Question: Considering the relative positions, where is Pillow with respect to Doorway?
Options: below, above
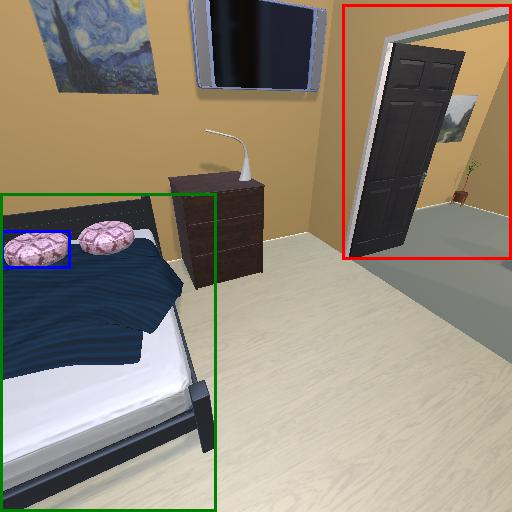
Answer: below